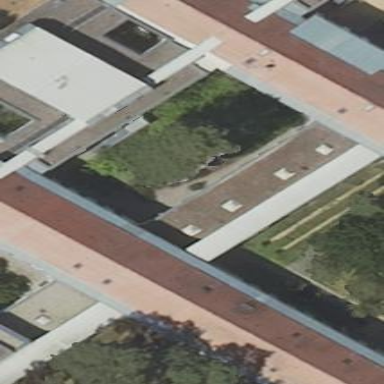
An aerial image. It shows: Hospital building with flat roof.